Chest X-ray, PA view. Patient: 53 years old, sex F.
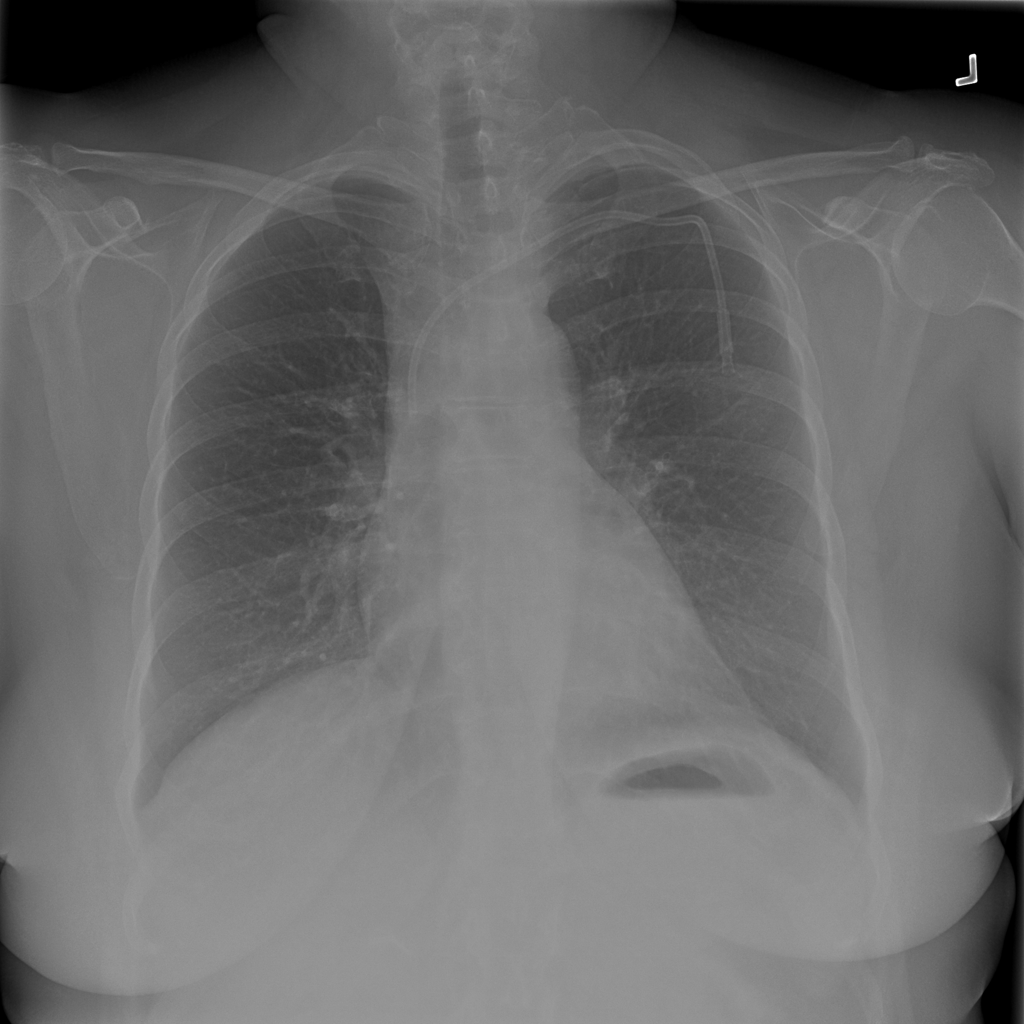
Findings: Pleural_Thickening